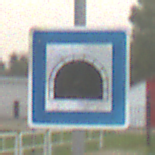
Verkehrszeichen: Tunnel
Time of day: MorningAfternoon
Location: Outdoor (Suburban)
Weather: Overcast
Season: NotSpecified
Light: Natural